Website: crate-barrel
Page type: cart
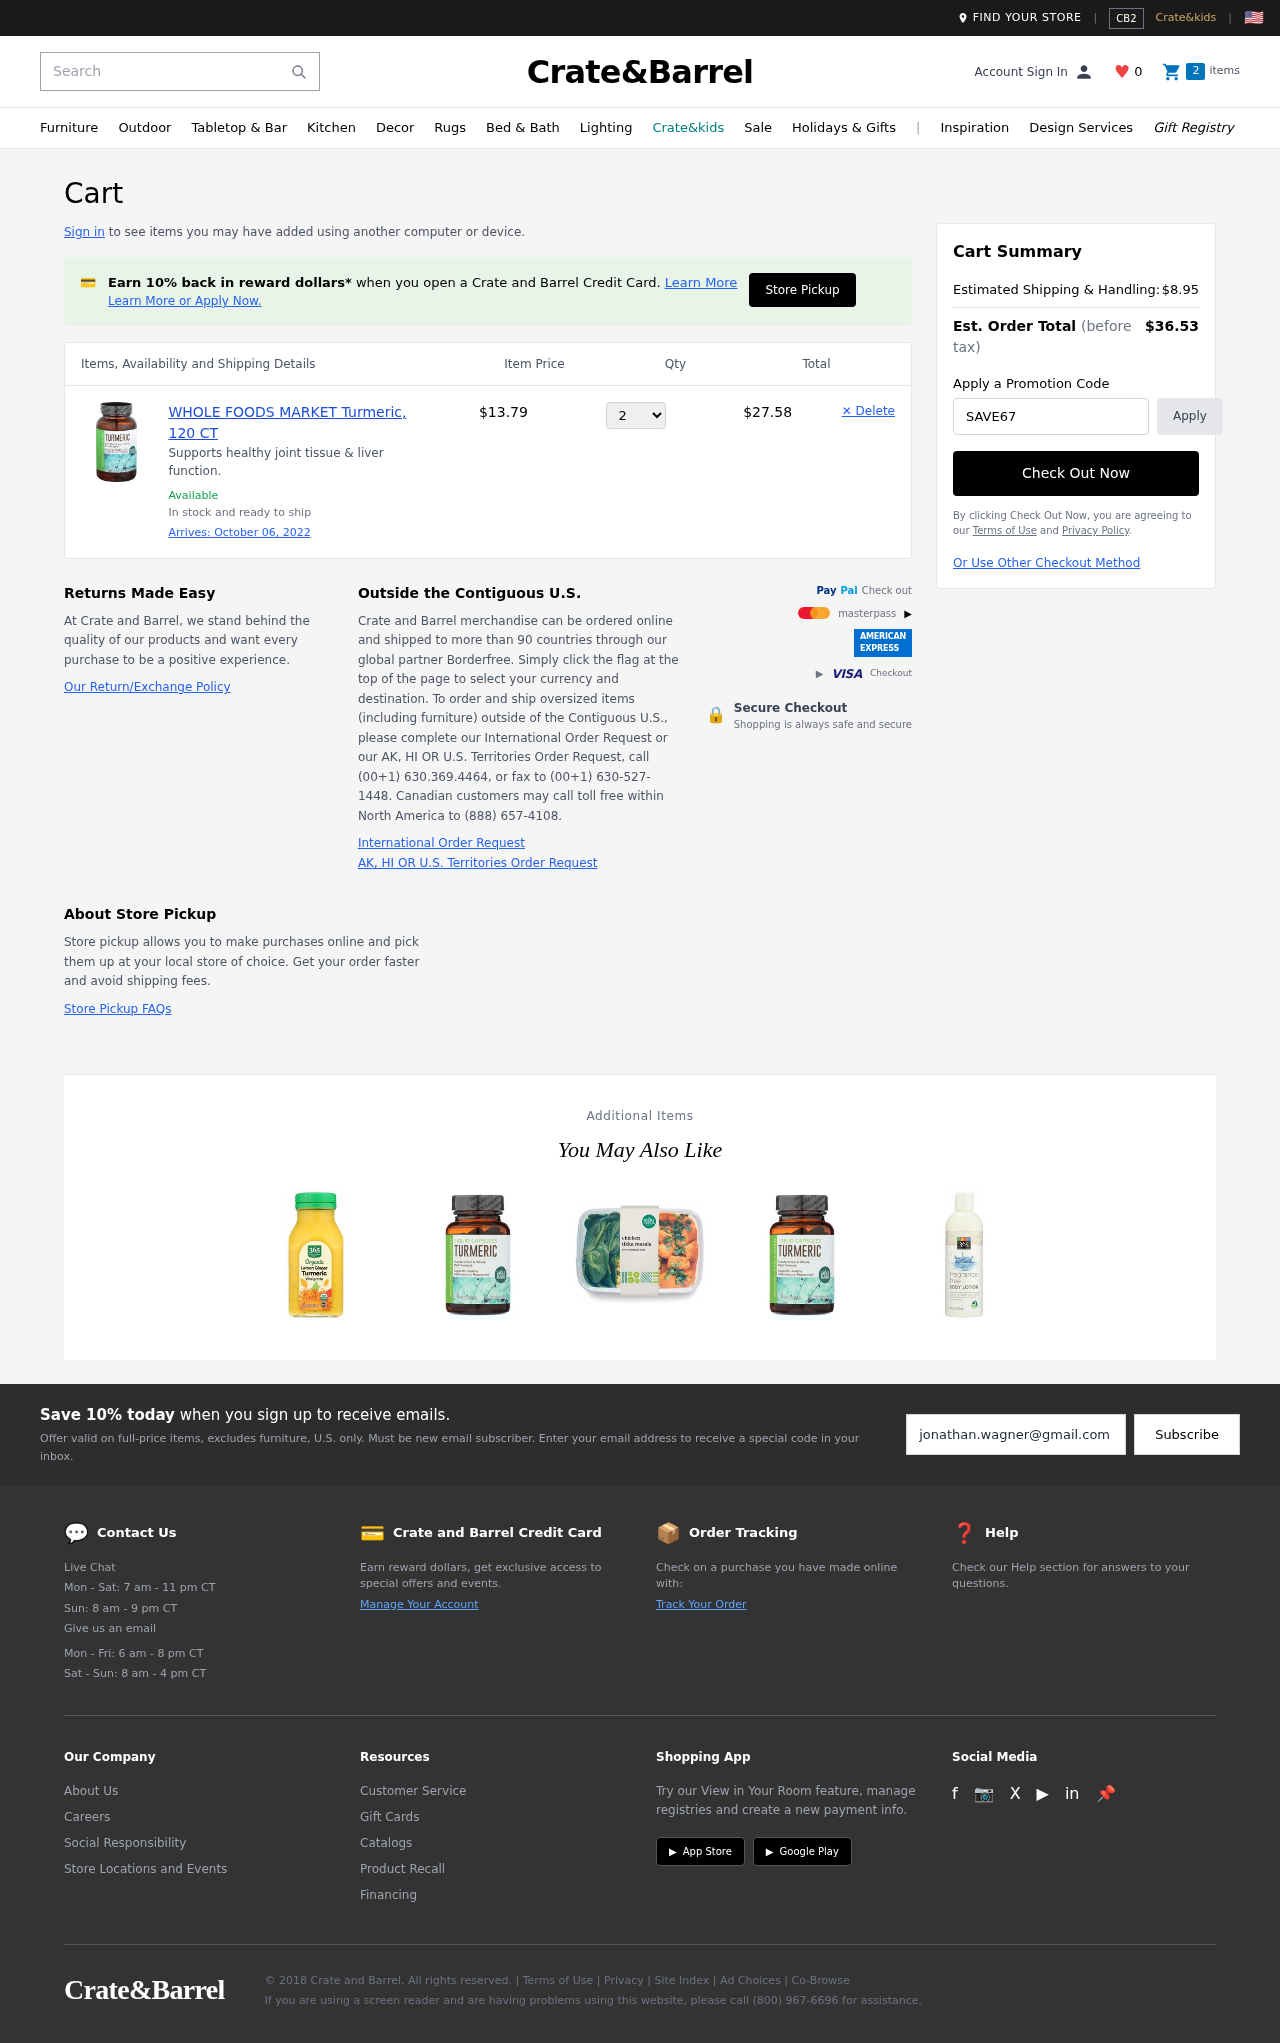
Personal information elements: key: PII_PROMO_CODE
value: SAVE67
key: PII_EMAIL
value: jonathan.wagner@gmail.com
Product elements: key: PRODUCT1_DESC
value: Supports healthy joint tissue & liver function.
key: PRODUCT1_NAME
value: WHOLE FOODS MARKET Turmeric, 120 CT
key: PRODUCT1_PRICE
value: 13.79
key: PRODUCT1_QUANTITY
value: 2
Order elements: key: ORDER_DELIVERY_DATE
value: October 06, 2022
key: ORDER_SUBTOTAL
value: $27.58
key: ORDER_SHIPPING_COST
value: $8.95
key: ORDER_TOTAL
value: $36.53